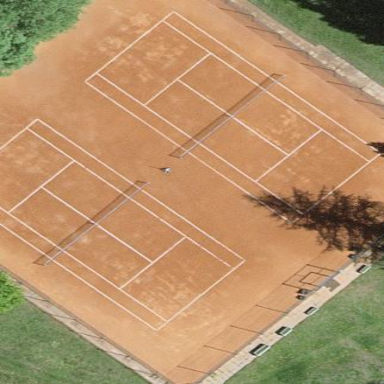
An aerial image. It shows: Sports center with tennis facility.